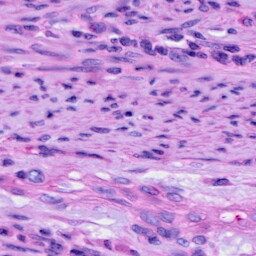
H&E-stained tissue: Cervix